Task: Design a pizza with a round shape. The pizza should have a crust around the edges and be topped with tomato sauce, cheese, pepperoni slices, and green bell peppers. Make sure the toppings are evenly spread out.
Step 418:
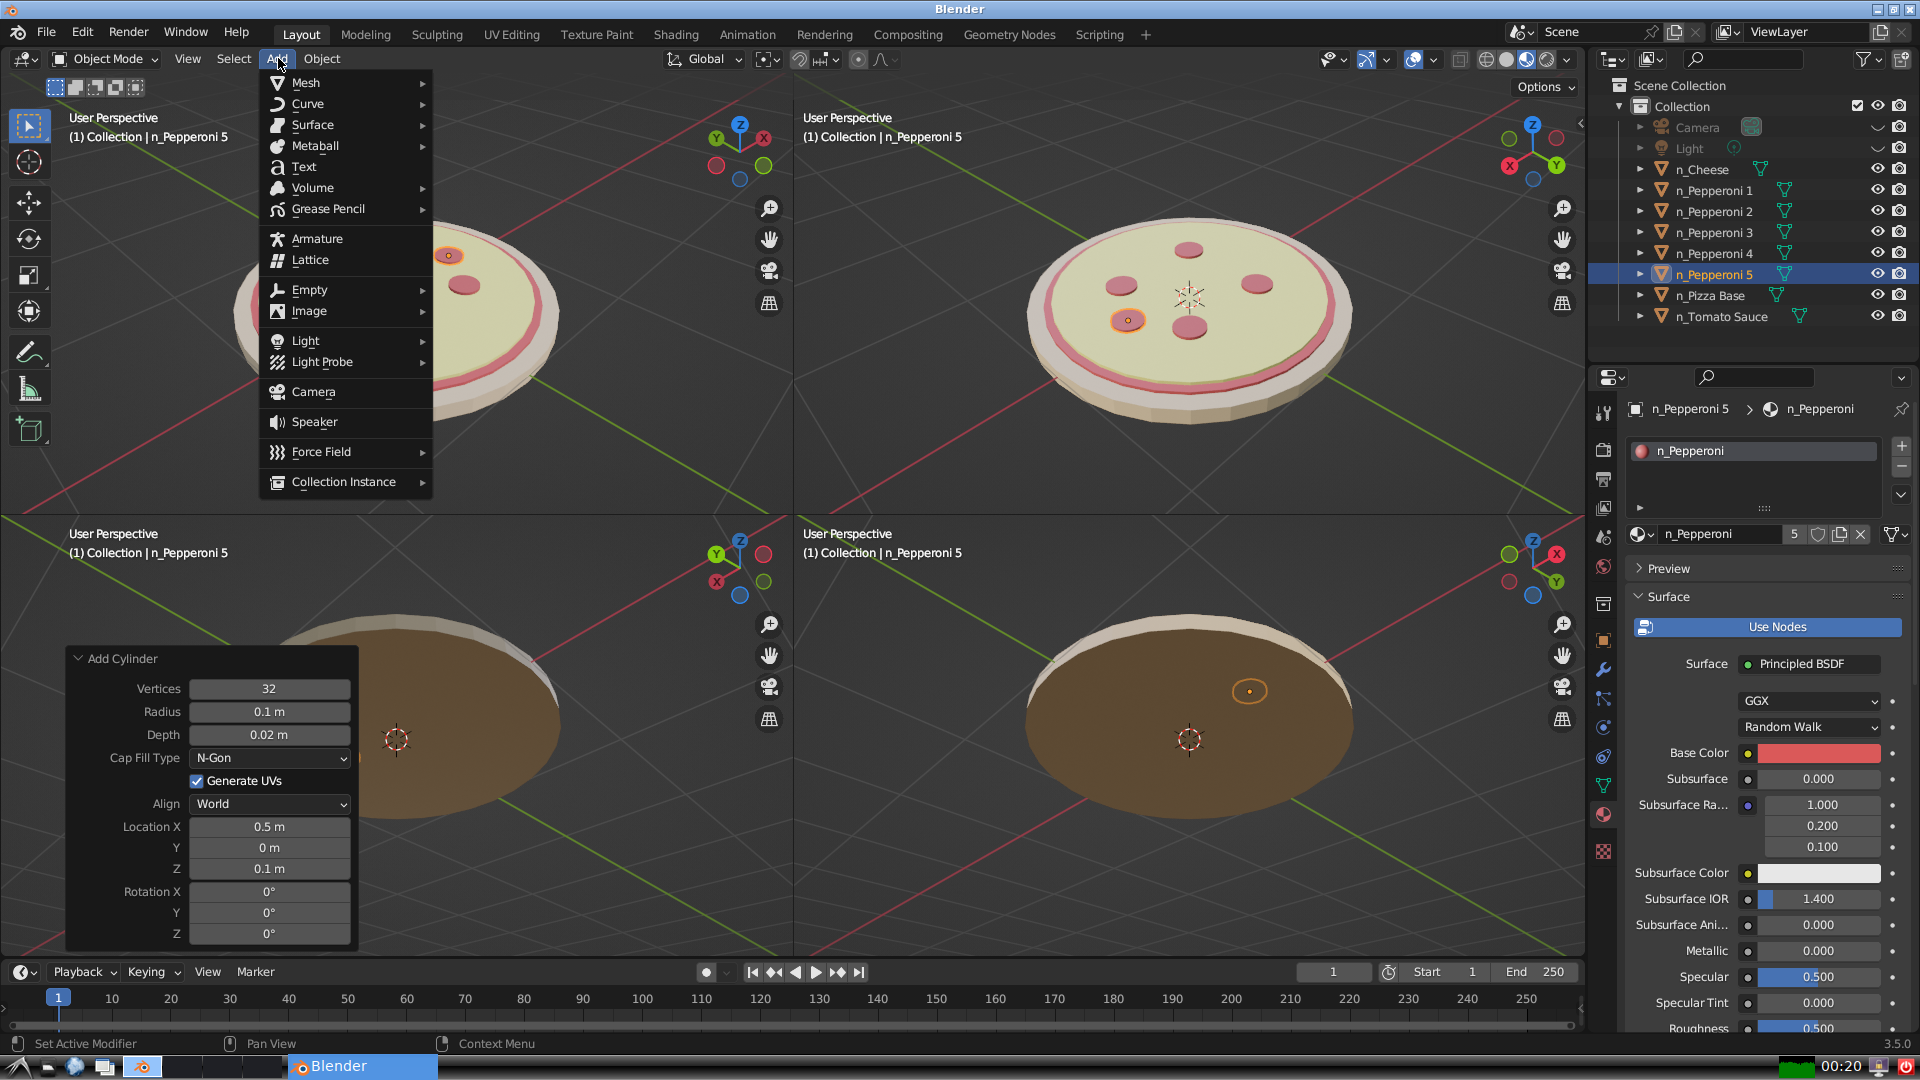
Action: {"mouse_move": [304, 84]}